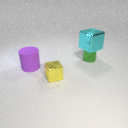
small green metal cylinder below large cyan metal cube